Question: So here is my situation, I have a few 'UIViewController''s, they are:
1. View Controller
2. First Sector
3. Second Sector
The View Controller (1) has buttons on the left (within a 'UIView') and it has a 'UIContainerView' which slides to the right (to reveal said buttons) with a gesture - this is hopefully going to be my menu (see screenshot).
The First Sector (2) I have managed to load as the default view of the ContainerView mentioned above.
I want to load the Second Sector (3) into the ContainerView when the button is clicked.
Screenshot so far:

How is it I am going to get this to load into the container?
I have tried to drag the "embed" from Presenting Segues across to the Container, however that just gives the option of 'viewDidLoad' which obviously sets it as default.
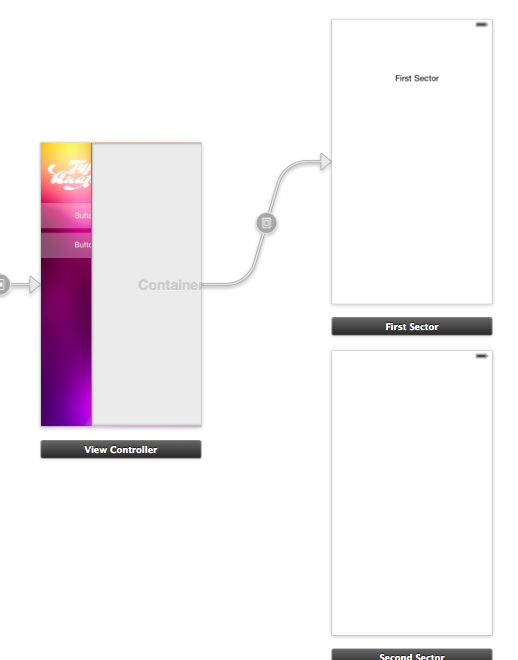
Answer: There is a library that already implemented all work for you. It's called <URL>. It's a really powerful library to present menu on the left like you want to.